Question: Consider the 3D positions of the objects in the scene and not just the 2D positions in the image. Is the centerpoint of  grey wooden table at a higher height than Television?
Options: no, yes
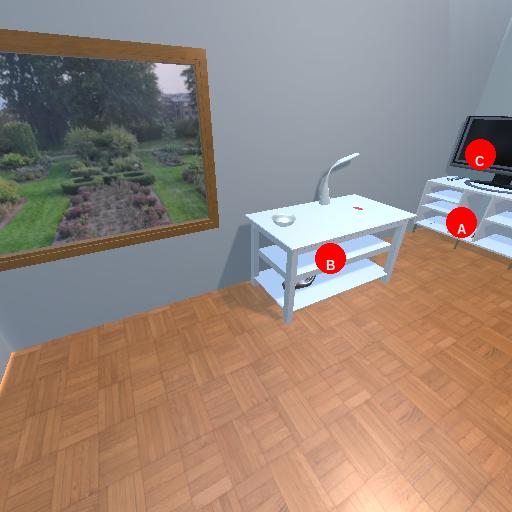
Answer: no